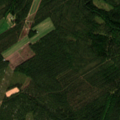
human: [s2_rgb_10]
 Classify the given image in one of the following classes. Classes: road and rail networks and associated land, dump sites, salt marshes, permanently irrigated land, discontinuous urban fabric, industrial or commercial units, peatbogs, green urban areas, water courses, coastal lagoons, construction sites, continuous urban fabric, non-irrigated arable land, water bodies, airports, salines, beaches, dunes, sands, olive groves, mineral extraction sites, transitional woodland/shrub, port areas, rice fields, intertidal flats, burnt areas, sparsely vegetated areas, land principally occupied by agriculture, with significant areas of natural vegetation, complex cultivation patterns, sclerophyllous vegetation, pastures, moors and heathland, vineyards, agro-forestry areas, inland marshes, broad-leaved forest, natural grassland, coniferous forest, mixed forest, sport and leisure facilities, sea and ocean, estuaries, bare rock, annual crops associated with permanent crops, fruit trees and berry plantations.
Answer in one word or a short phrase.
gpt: broad-leaved forest, coniferous forest, mixed forest, transitional woodland/shrub